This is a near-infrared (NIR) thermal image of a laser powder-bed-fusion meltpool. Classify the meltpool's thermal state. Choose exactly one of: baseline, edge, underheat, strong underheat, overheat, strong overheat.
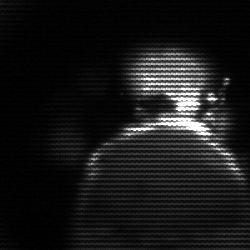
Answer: baseline